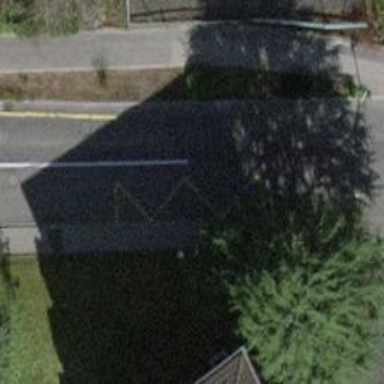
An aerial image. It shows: Bus stop with platform for public transport.